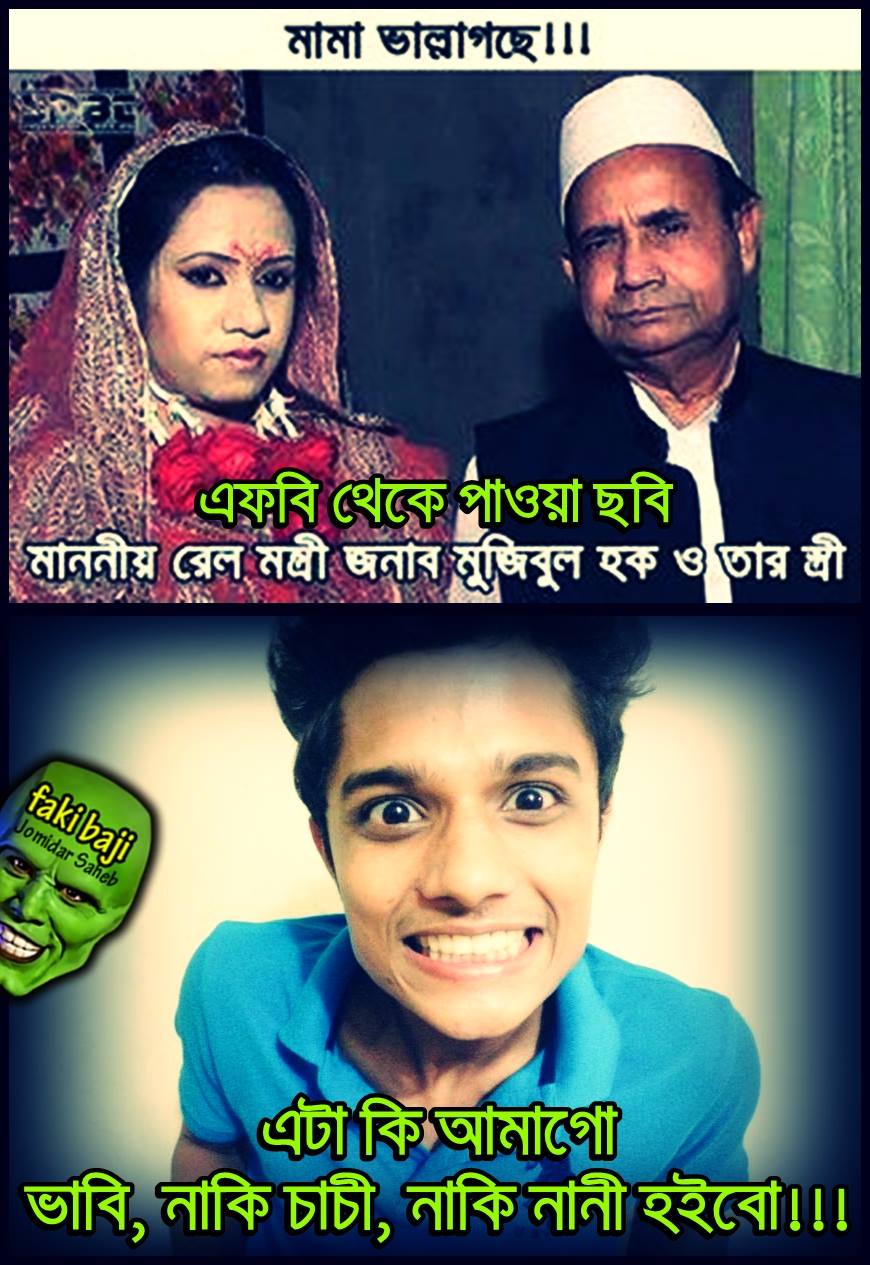
Text: মামা ভাল্লাগসে এফবি থেকে পাওয়া ছবি মাননীয় রেল মন্ত্রী জনাব মুজিবুল হক ও তার স্ত্রী এইটা কি আমাগো ভাবি,নাকি চাচী,নাকি নানী হইবো
Label: Hate
Hate category: Political
Targeted group: Organization